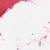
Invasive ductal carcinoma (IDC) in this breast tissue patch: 0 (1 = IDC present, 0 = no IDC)